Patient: sex F, age 34
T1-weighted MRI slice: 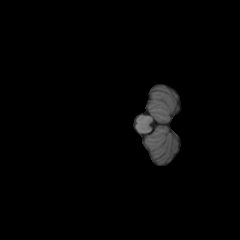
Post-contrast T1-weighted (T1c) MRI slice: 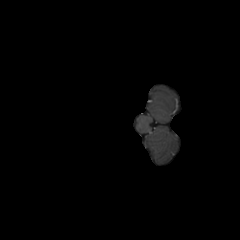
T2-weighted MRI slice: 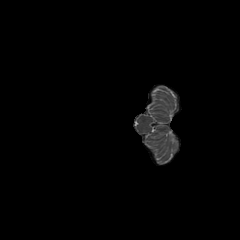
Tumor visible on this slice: no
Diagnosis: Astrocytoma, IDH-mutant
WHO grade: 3